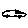
Label: car